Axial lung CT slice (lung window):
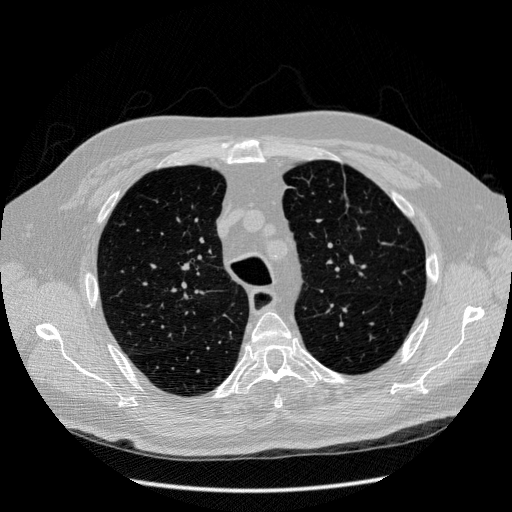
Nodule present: no